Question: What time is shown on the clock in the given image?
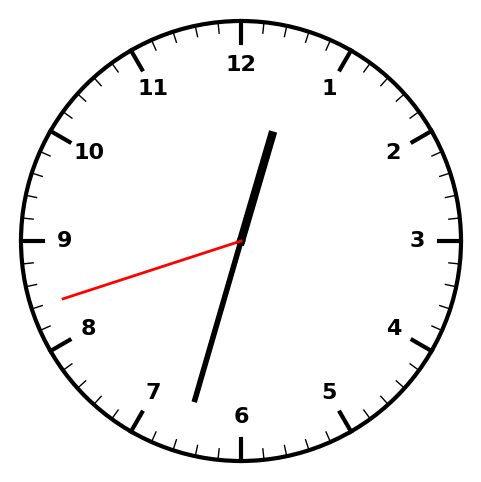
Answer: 12:32:42